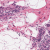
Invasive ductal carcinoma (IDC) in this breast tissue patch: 0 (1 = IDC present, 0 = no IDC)